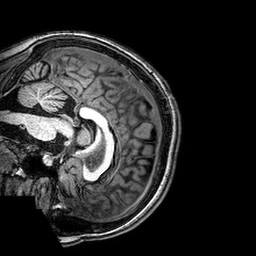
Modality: T1w
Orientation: sagittal
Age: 20
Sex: female